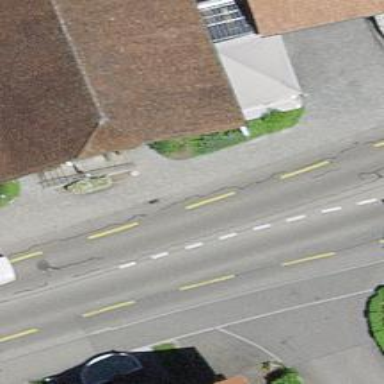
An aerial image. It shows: Primary road with asphalt surface and designated cycle lane.